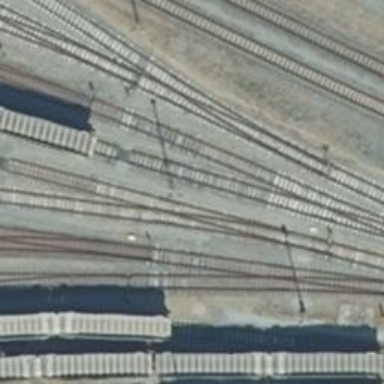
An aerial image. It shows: Railway switch.